三年级 · 算术
新湖小学共有 18 个班级。到了夏季, 每班同学每天需要喝 2 桶矿泉水, 每桶矿泉水 12 元钱。全校学生一天喝的矿泉水需要多少元钱?

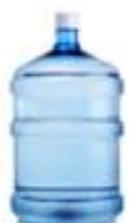
答案: 432 元

【分析】根据题意, 先用班级数乘每班每天喝的矿泉水数量, 算出总共需要的矿泉水桶数, 再乘每桶矿泉水的价钱, 即可求解。

【详解】 $18 \times 2 \times 12$

$=36 \times 12$

$=432 （$ 元 $)$

答: 全校学生一天喝的矿泉水需要 432 元。

【点睛】此题主要考查了两位数乘两位数的实际运用。